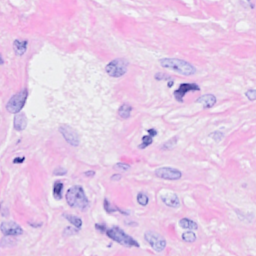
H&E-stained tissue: Breast